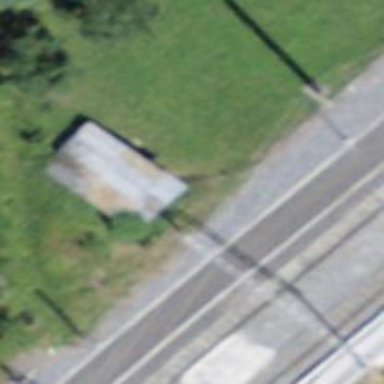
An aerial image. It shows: Catenary mast for power lines.